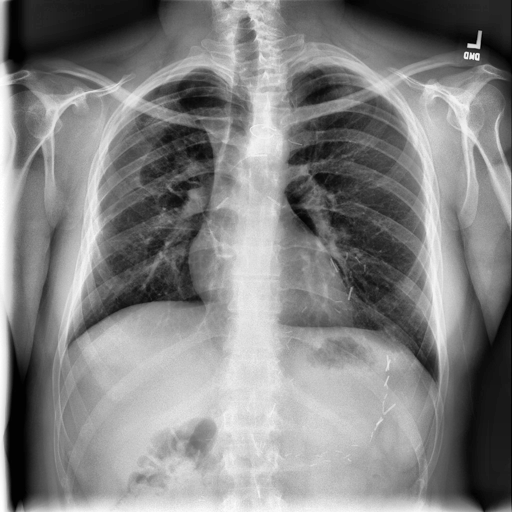
Finding: NORMAL